Question: I want to display a chart with money donated and the date of the donation. Mysteriously, the chart shows up sometimes (~5% of the time), yet doesn't the other 95% of the time (See pictures at bottom).
I'm very confused about this issue I'm having. I want to create a line chart using some data I'm getting from an API. I'm using chart.js. Sometimes it shows up and sometimes it doesn't. It has nothing to do with getting the API data as (from looking at the console) that is done immediately. So I am sure it is a problem with my way of using Chart.js.
Here is my LineChart.vue:
'''
<script>
import { Line } from 'vue-chartjs'
export default {
name: 'LineChart',
extends: Line,
props: {
label: {
type: String
},
chartData: {
type: Array
},
options: {
type: Object
}
},
mounted () {
const dates = this.chartData.map(d => d.donationDate).reverse()
const totals = this.chartData.map(d => d.totalMoney).reverse()
this.renderChart({
labels: dates,
datasets: [{
label: this.label,
data: totals
}]
},
this.options)
}
}
</script>
'''
Here is my code for Fundraiser.vue:
'''
<template>
<div class="container">
<div class="row mt-5">
<div class="col">
<h2>Positive</h2>
<line-chart :chart-data=recentDonations :options=chartOptions label='Positive'>
</line-chart>
</div>
</div>
</div>
</template>
<script>
import axios from 'axios'
import moment from 'moment'
import LineChart from '../components/LineChart.vue'
export default {
name: 'Fundraiser',
components: { LineChart },
data () {
return {
recentDonations: [],
chartOptions: {
responsive: true,
maintainAspectRatio: false
}
}
},
async created () {
const { data } = await axios({
url: 'http://api.justgiving.com/[MY API KEY]/v1/crowdfunding/pages/[SOME-PAGE]/pledges',
method: 'get',
headers: {
Accept: 'application/json'
}
})
console.log(data)
data.pledges.forEach(d => { // this part works fine.
if (d.donationAmount != null) {
const dateInEpochFormat = d.activityDate.substring(6, 16)
const donationMade = moment.unix(dateInEpochFormat).format('MM/DD')
this.recentDonations.push({ donationDate: donationMade, totalMoney: d.donationAmount })
}
console.log(this.recentDonations)
})
}
}
</script>
'''
As you can see from the pictue below, the data is being pulled fine (array of objects with two properties: donateDate and totalMoney)
<URL>
So sometimes it shows up (very very rarely):
[][
Then I refresh the page (without touching ANY code) and all of a sudden:
<URL>
Can someone please help me solve this mystery?
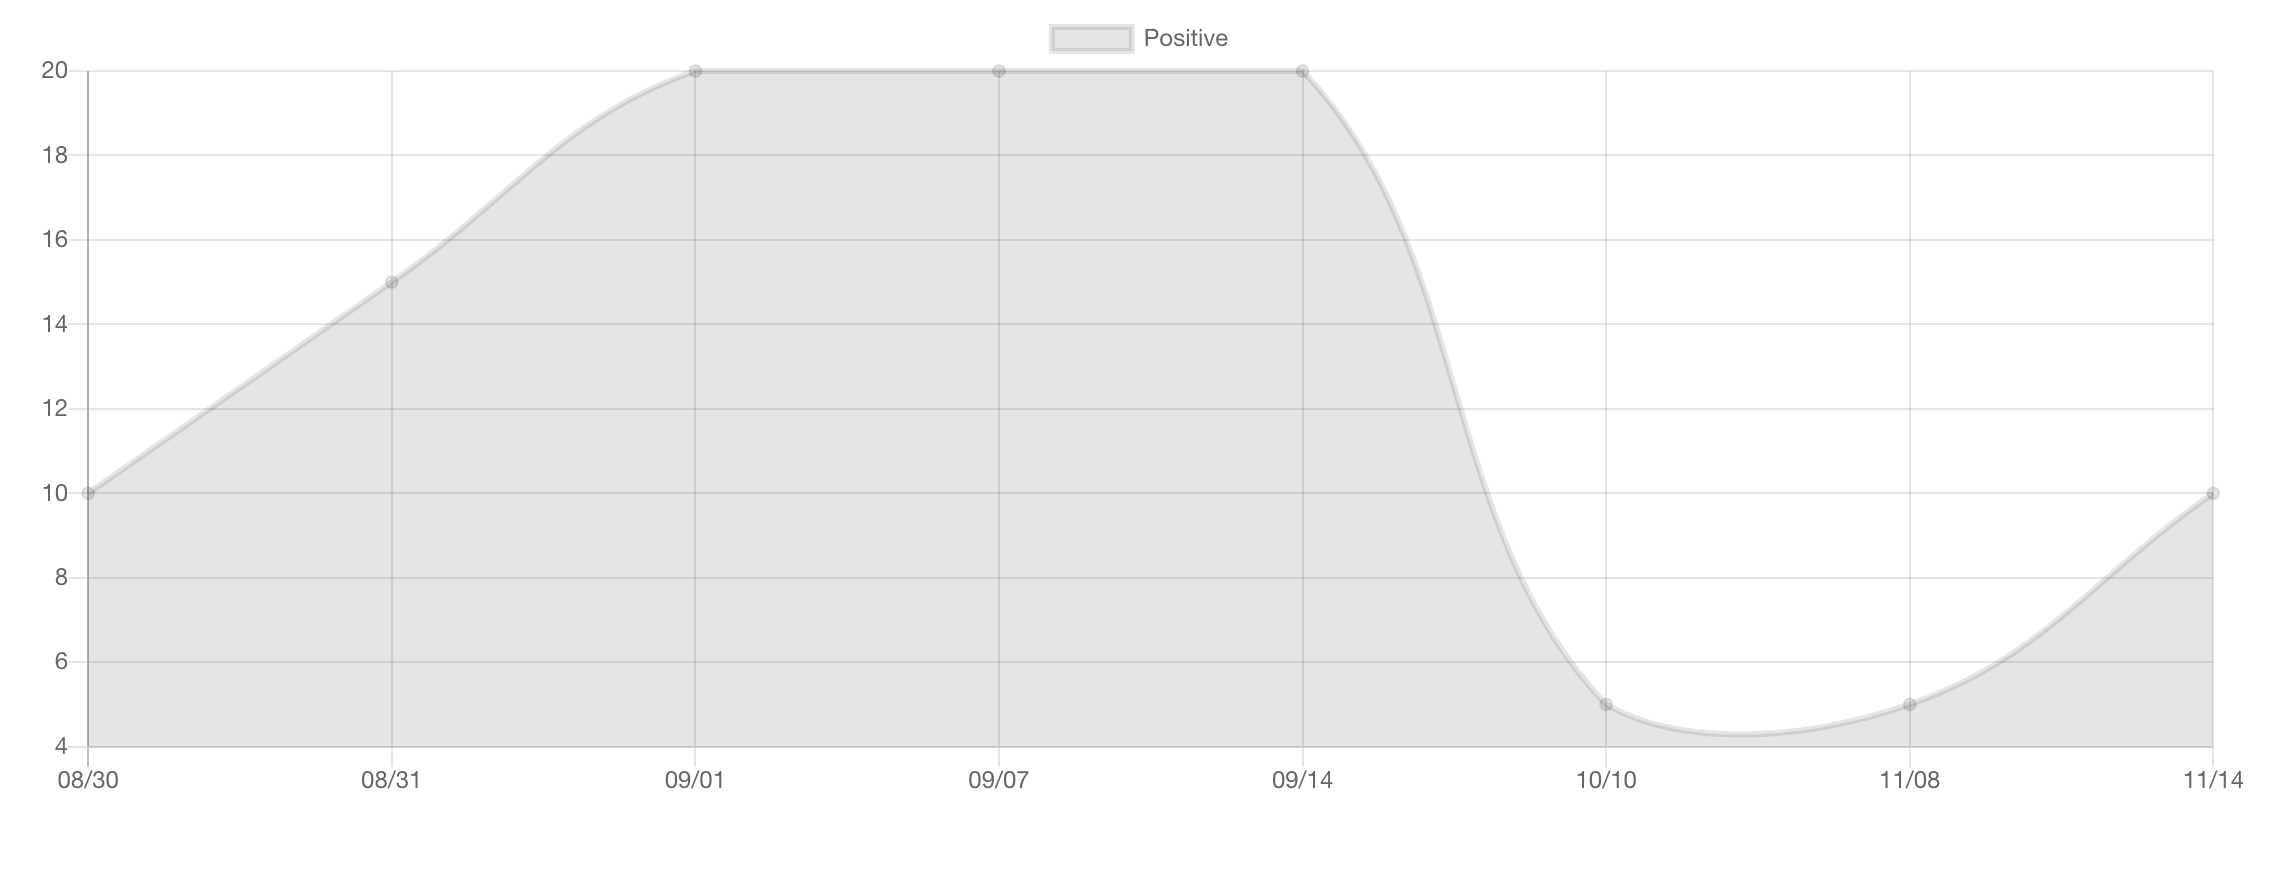
Answer: Try to render the graph after receiving the response from the http request, maybe with an 'if' statement and a variable as 'flag':
'''
<template>
<div class="container">
<div class="row mt-5">
<div class="col" v-if="show">
<h2>Positive</h2>
<line-chart
:chart-data="recentDonations"
:options="chartOptions"
label="Positive"
>
</line-chart>
</div>
</div>
</div>
</template>
'''
In your 'export default' object, you can have this:
'''
export default {
name: 'Fundraiser',
components: { LineChart },
data () {
return {
show: false,
recentDonations: [],
chartOptions: {
responsive: true,
maintainAspectRatio: false
}
}
},
async created () {
const { data } = await axios({
url: 'http://api.justgiving.com/[MY API KEY]/v1/crowdfunding/pages/[SOME-
PAGE]/pledges',
method: 'get',
headers: {
Accept: 'application/json'
}
})
console.log(data)
data.pledges.forEach(d => { // this part works fine.
if (d.donationAmount != null) {
const dateInEpochFormat = d.activityDate.substring(6, 16)
const donationMade = moment.unix(dateInEpochFormat).format('MM/DD')
this.recentDonations.push({ donationDate: donationMade, totalMoney:
d.donationAmount })
}
console.log(this.recentDonations)
})
this.show = true;
}
}
'''
This is a workaround, You are waiting to have the data before render the graph, than way the first time that the graph is rendered, it can use the data and show the information.
The reason to not see data in the graph is because when the graph is rendered there is not information to show, once you get the response from the http request the graph is not updated, to do so, you must to watch the chartData prop, and once chartData is updated, you must call the chart.js update graph method (you can read more about it here: <URL>
A better way to handle the data update is to assign the value to 'this.recentDonations' after the forEach, that way you are not getting updates every time a pledge is pushed:
...
const donations = [];
data.pledges.forEach(d => { // this part works fine.
if (d.donationAmount != null) {
const dateInEpochFormat = d.activityDate.substring(6, 16)
const donationMade = moment.unix(dateInEpochFormat).format('MM/DD')
donations.push({ donationDate: donationMade, totalMoney:
d.donationAmount })
}
console.log(this.recentDonations)
})
this.recentDonation = donations;
this.show = true;
...
I did a test with a timeout function using this code (I don't know how to use the justgiving api):
'''
<template>
<div class="container">
<div class="row mt-5">
<div class="col" v-if="show">
<h2>Positive</h2>
<line-chart
:chart-data="recentDonations"
:options="chartOptions"
label="Positive"
>
</line-chart>
</div>
</div>
</div>
</template>
<script>
import axios from "axios";
import moment from "moment";
import LineChart from "../components/LineChart.vue";
export default {
name: "Fundraiser",
components: { LineChart },
data() {
return {
show: false,
recentDonations: [],
chartOptions: {
responsive: true,
maintainAspectRatio: false
}
};
},
methods: {
request() {
const pledges = [
{ donationDate: "11/08", donationAmount: 5 },
{ donationDate: "11/09", donationAmount: 5 },
{ donationDate: "11/10", donationAmount: 5 },
{ donationDate: "11/11", donationAmount: 5 },
{ donationDate: "11/12", donationAmount: 5 },
{ donationDate: "11/13", donationAmount: 5 },
{ donationDate: "11/14", donationAmount: 5 },
{ donationDate: "11/15", donationAmount: 5 },
{ donationDate: "11/16", donationAmount: 5 },
{ donationDate: "11/17", donationAmount: 5 },
{ donationDate: "11/18", donationAmount: 5 },
{ donationDate: "11/19", donationAmount: 5 },
{ donationDate: "11/20", donationAmount: 5 },
{ donationDate: "11/21", donationAmount: 5 },
{ donationDate: "11/22", donationAmount: 5 }
];
pledges.forEach(d => {
// this part works fine.
// if (d.donationAmount != null) {
// const dateInEpochFormat = d.activityDate.substring(6, 16);
// const donationMade = moment.unix(dateInEpochFormat).format("MM/DD");
this.recentDonations.push({
donationDate: d.donationDate,
totalMoney: d.donationAmount
});
// }
console.log(this.recentDonations);
});
this.show = true;
}
},
async created() {
await setTimeout(this.request, 1000);
}
};
</script>
'''
If you remove the if statement, the graph doesn't show any data